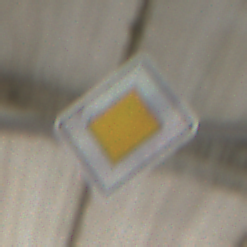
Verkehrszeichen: Vorfahrtsstrasse
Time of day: MorningAfternoon
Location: Roofed (Suburban)
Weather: PartlyCloudy
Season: Winter
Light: Natural